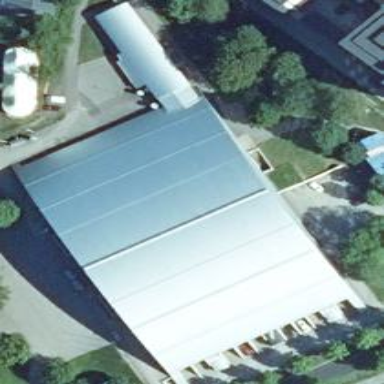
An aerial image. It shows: Sports centre with sports hall.